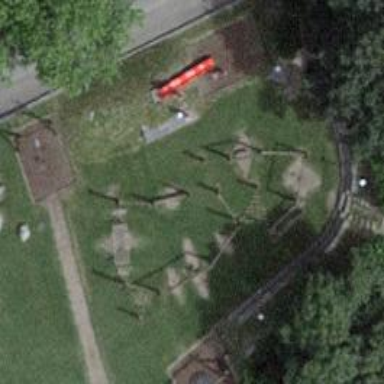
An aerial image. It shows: Playground area for leisure activities on the land.